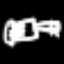
Label: fork